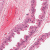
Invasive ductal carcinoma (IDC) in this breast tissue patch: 0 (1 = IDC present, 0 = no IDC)